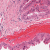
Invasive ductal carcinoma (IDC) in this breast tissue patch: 0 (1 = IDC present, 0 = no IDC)